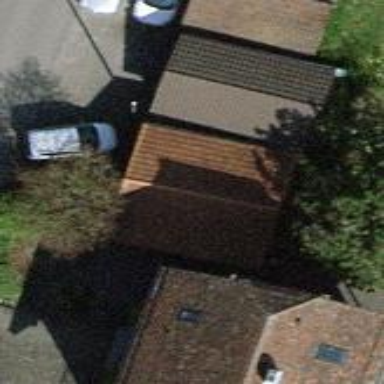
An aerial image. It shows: Garage.